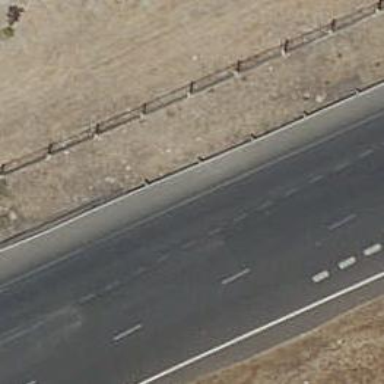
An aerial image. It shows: Motorway link.